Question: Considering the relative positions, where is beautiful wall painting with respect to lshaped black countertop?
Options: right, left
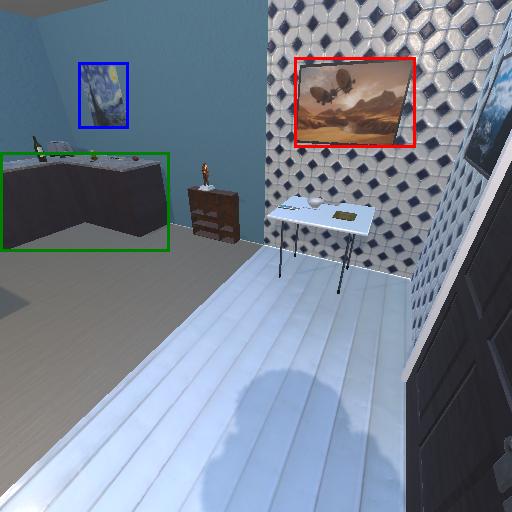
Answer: right